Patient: sex F, age 38
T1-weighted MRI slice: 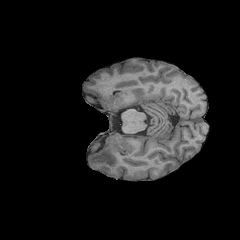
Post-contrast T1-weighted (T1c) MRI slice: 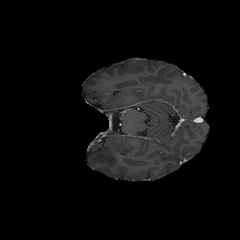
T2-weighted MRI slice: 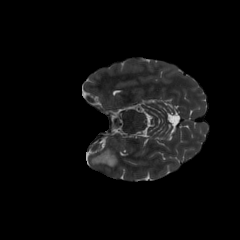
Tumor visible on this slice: yes
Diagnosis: Astrocytoma, IDH-mutant
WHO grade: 3